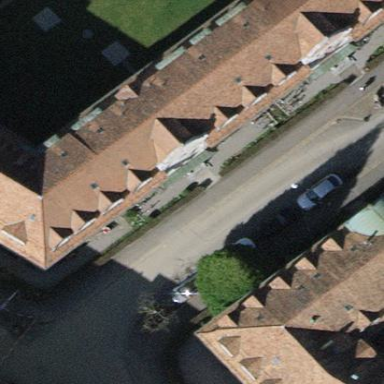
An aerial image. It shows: Parking lane designated for parking.